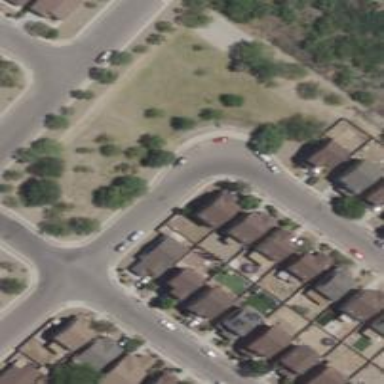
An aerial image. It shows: Residential road.